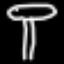
Label: mushroom